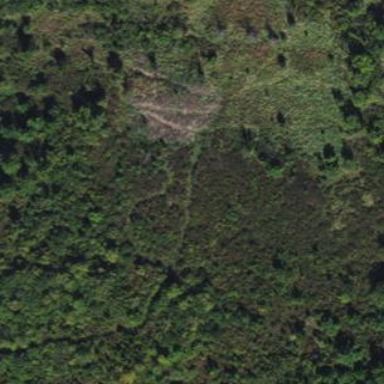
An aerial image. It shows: Patch of scrub vegetation.